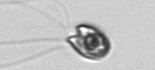
Label: flagellate_morphotype1